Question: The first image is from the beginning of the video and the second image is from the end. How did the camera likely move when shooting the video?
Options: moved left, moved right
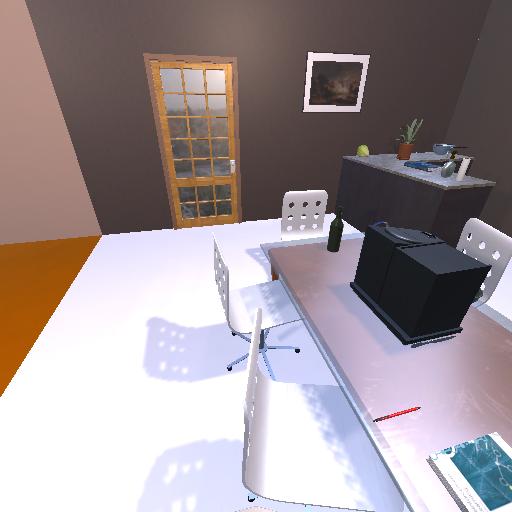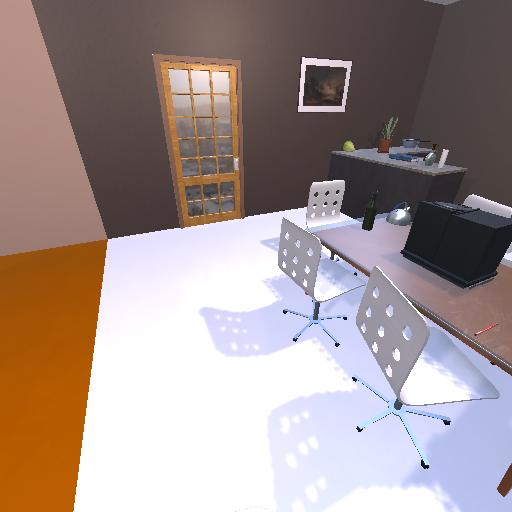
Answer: moved left